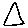
Label: triangle